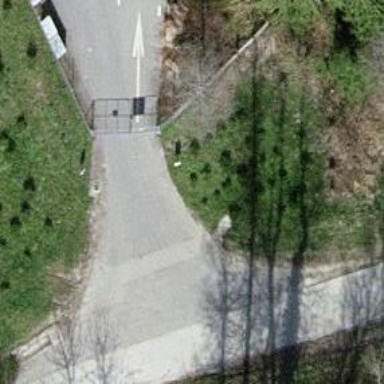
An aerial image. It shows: Gate.